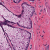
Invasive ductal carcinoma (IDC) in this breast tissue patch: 0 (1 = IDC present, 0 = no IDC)